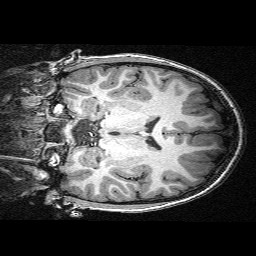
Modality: T1w
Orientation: coronal
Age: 10
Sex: male
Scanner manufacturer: siemens
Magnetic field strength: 3 T
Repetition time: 2.3 s
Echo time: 0.00336 s